Aerial crown-view tile of a tropical tree (Barro Colorado Island, Panama), acquired 20241216:
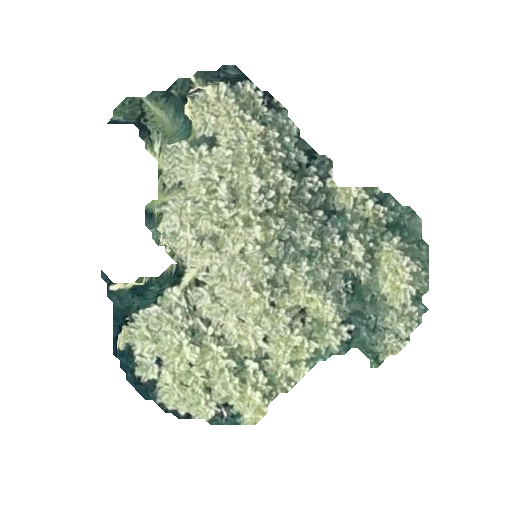
Species: Jacaranda copaia
GBIF accepted scientific name: Jacaranda copaia
Crown area: 106.805 m²